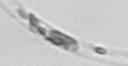
Label: Guinardia_striata